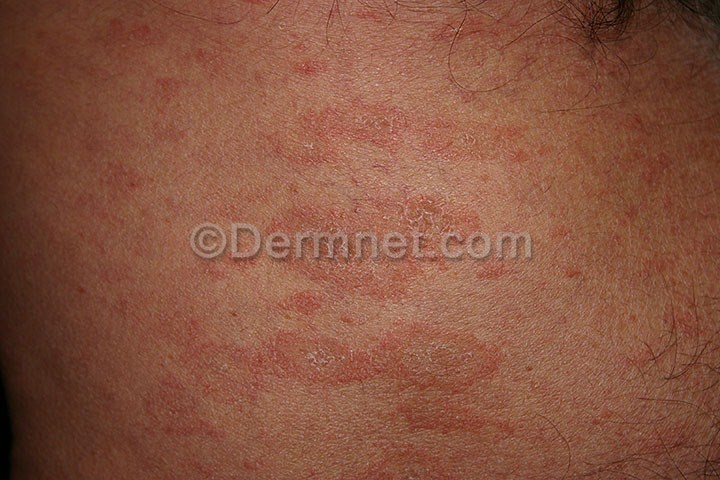
Disease: Psoriasis pictures Lichen Planus and related diseases